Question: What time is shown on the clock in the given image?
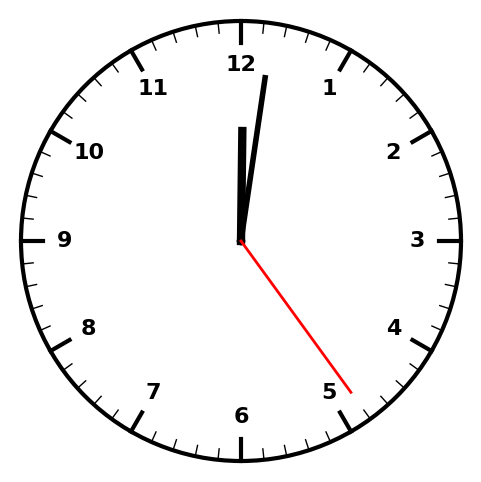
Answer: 12:01:24